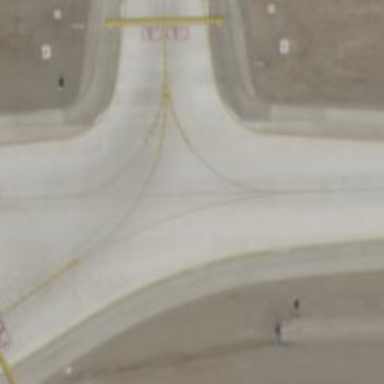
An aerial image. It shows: View of taxiway at the airport.